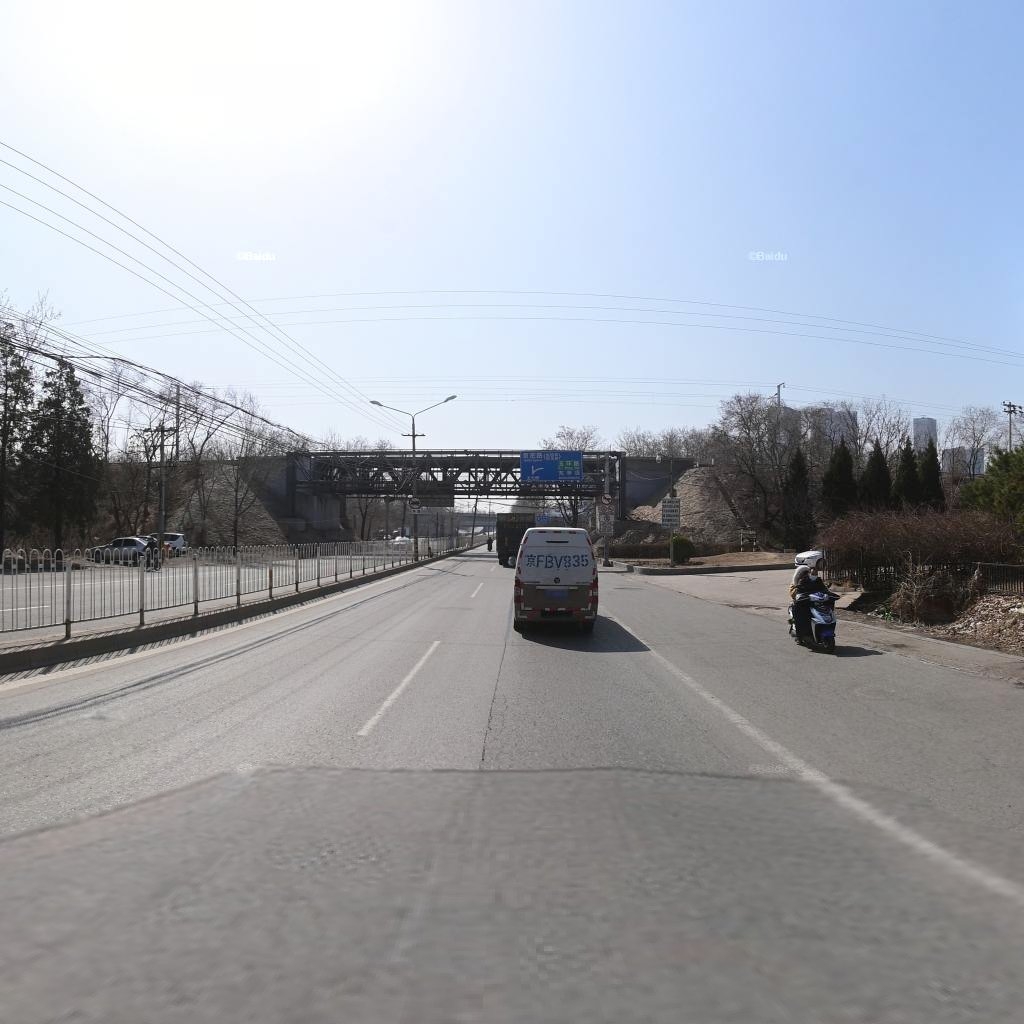
Region: Chaoyang
Road damage annotations: longitudinal crack, longitudinal crack